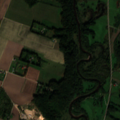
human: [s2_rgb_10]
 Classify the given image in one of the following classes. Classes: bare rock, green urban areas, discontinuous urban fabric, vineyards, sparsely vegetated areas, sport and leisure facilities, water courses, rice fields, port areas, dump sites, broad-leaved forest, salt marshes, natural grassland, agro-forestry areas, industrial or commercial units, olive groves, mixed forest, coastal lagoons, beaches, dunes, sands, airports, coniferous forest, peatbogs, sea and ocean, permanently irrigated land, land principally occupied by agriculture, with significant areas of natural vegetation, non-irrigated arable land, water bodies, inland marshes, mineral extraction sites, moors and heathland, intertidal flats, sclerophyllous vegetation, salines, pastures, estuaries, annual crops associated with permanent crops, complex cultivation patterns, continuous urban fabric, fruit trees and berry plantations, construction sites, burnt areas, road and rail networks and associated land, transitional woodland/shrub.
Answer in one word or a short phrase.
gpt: non-irrigated arable land, pastures, land principally occupied by agriculture, with significant areas of natural vegetation, broad-leaved forest